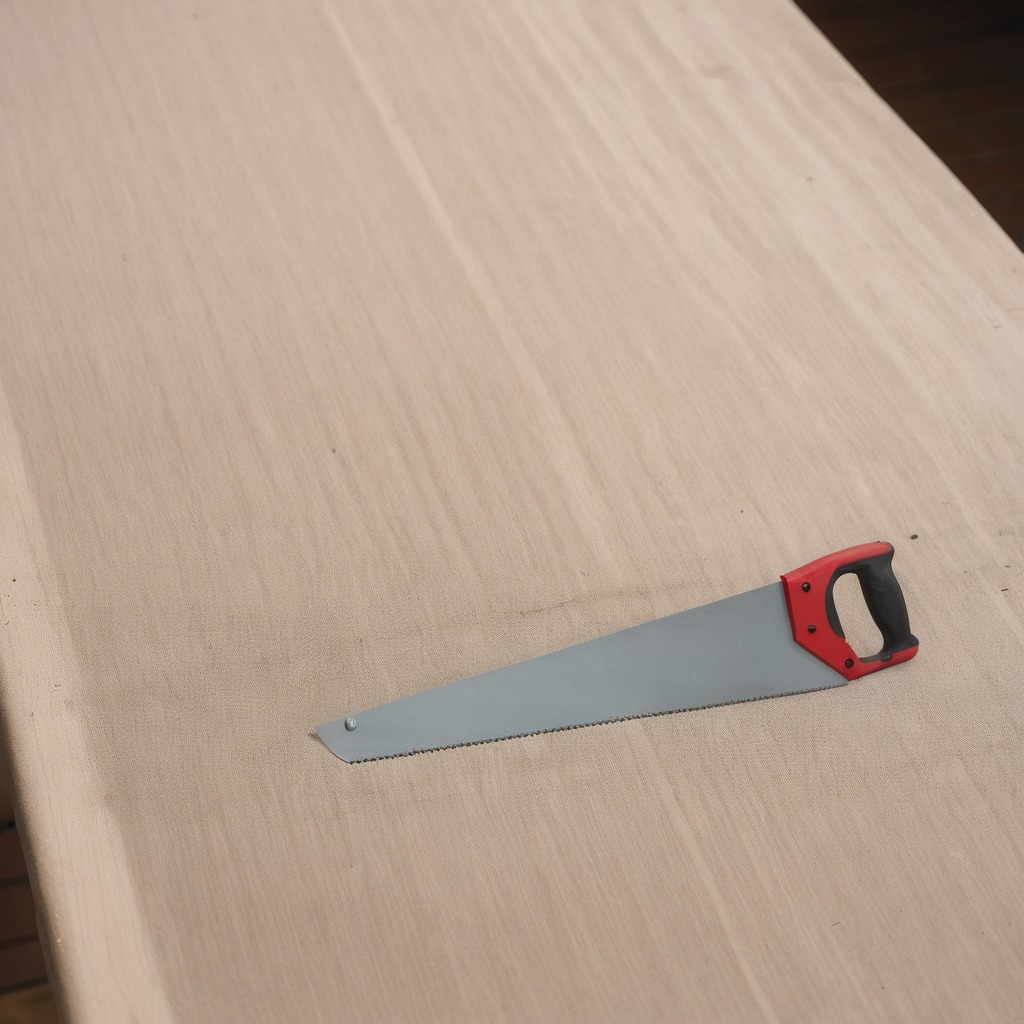
A metal saw lies on the wooden table in the outdoor workshop.